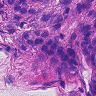
Metastatic tissue present: yes